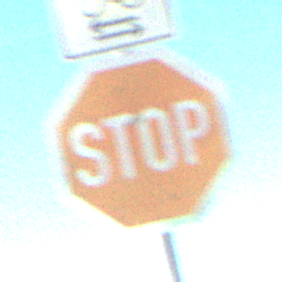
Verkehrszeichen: Stop
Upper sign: RichtungsangabeDurchPfeile9
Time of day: Midday
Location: Outdoor (Special)
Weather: PartlyCloudy
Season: NotSpecified
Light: Natural